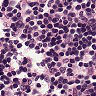
Metastatic tissue present: no